Question: I am having trouble trying to get the information from my .txt file to MATLAB into an array so I can process the data. Here is my current code
'''
fileID = fopen(filename,'r');%assume filename is a generic name for my file
sizeData = [256 inf];
formatSpec = '%f';
OriginalData = fscanf(fileID,formatSpec,sizaData); %OriginalData is the array
'''
My .txt file looks something like this...

The size of the information is 256 x 256 array. I can't quite figure out why my OriginalData array is showing nothing. Any help will be greatly appreciated. Thank you.
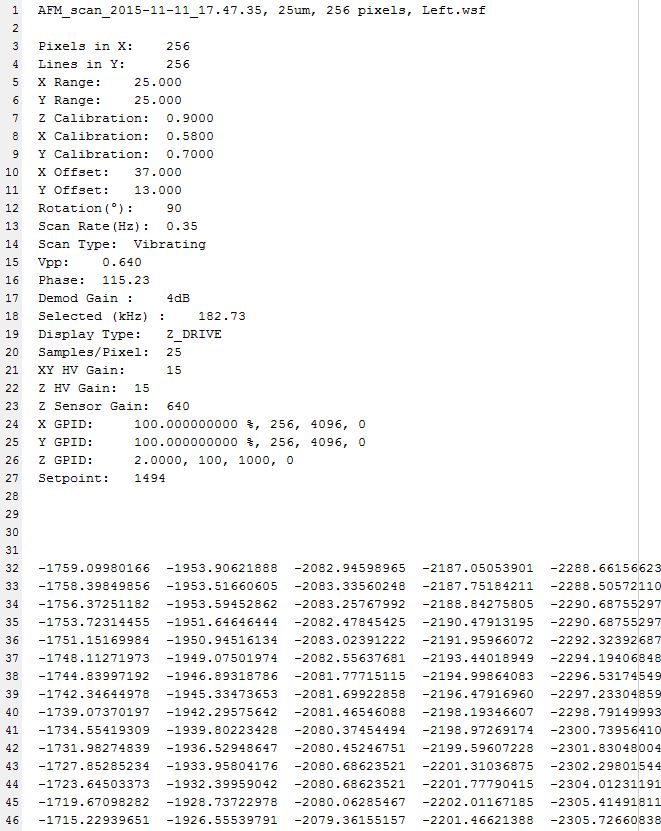
Answer: You have a bunch of text first followed by the numeric data. Reading this data as is won't work because your format specifiers are expecting floating point numbers at the very beginning of your text file, yet you have a bunch of text that isn't floating point data instead.
Skip the text first then read in the data after the text. Try doing:
'''
OriginalData = dlmread(filename, ' ', 31, 0);
'''
<URL> reads numeric text data from a file and imports it into MATLAB. The first parameter is the file you want to read, the second is the delimiter that separates numbers, which is the space for your case, then we want to skip over 31 rows, and have a no column offset - denoted by the third and fourth parameters respectively.